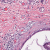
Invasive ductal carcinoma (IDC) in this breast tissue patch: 1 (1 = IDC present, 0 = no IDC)